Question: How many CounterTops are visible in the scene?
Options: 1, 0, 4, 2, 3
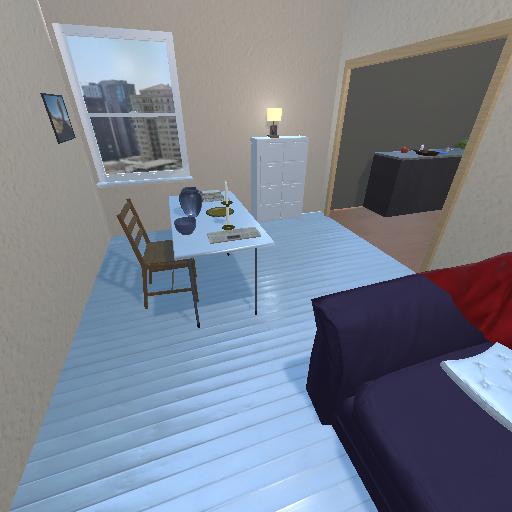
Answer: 1